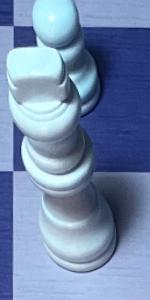
Label: King_White